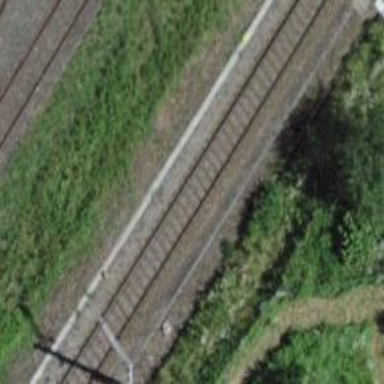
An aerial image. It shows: Railway track with contact lines for electrification.